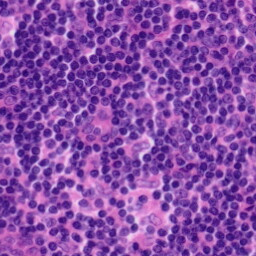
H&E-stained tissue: Tonsil